Field crop: maize
Growth stage: 1
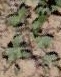
Species: convolvulus